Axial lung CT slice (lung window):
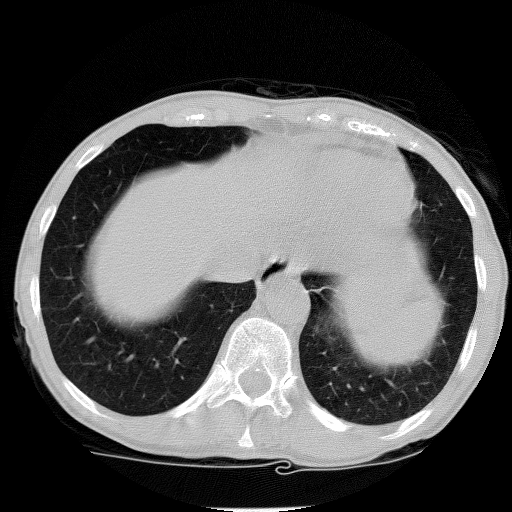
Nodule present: no